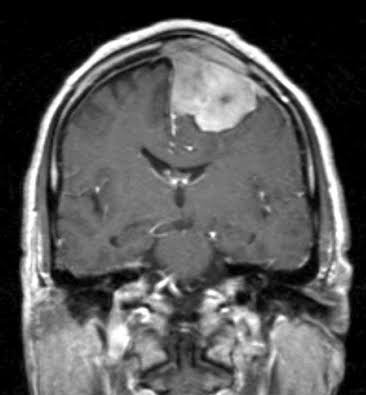
Label: meningioma